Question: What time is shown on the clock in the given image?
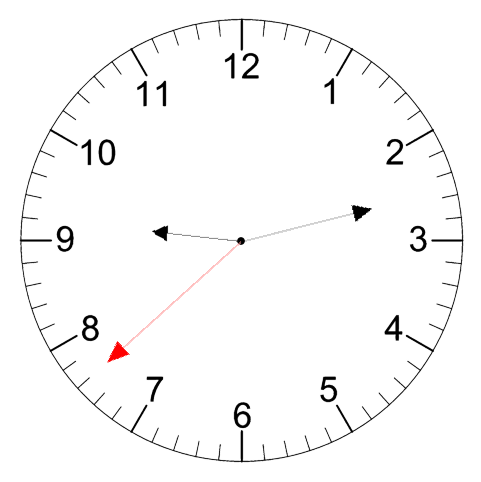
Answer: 09:12:38